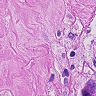
Metastatic tissue present: yes